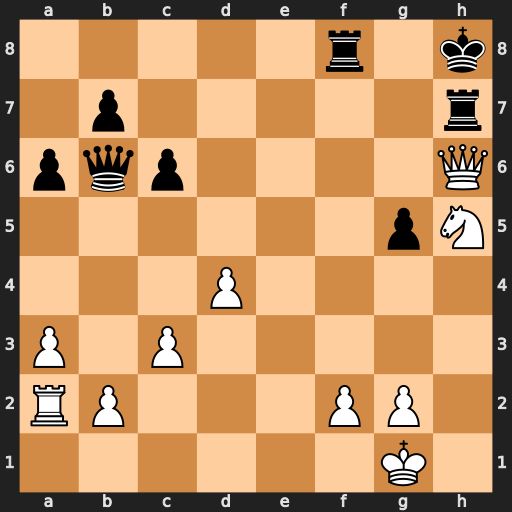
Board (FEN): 5r1k/1p5r/pqp4Q/6pN/3P4/P1P5/RP3PP1/6K1
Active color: w
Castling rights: -
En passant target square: -
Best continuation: Qxf8#